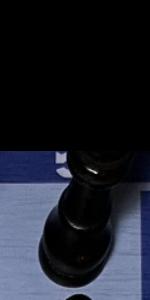
Label: King_Black